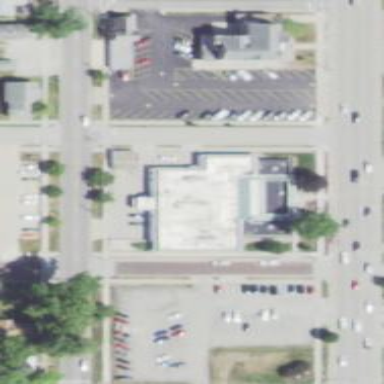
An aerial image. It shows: Building.